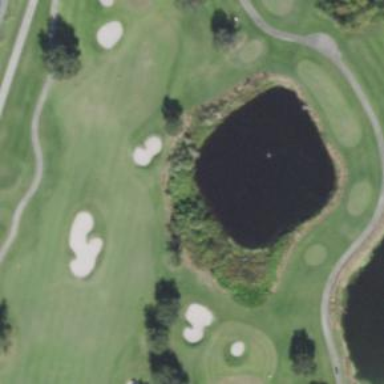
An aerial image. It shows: Picturesque scene of golf course with lateral water hazard.